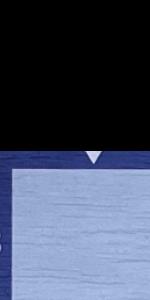
Label: Empty